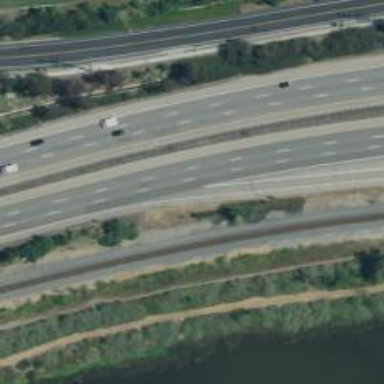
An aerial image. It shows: Motorway link.